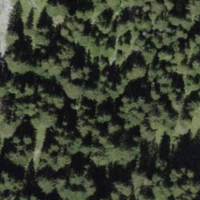
EUNIS habitat code: 43
Species observed at this site:
Adenostyles alpina